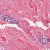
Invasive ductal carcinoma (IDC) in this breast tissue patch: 0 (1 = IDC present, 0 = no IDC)